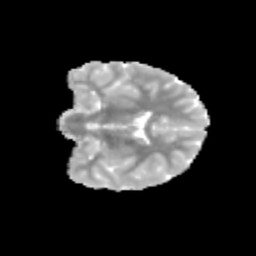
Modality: MD
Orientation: coronal
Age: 9
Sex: female
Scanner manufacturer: siemens
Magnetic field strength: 3 T
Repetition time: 3.8 s
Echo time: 0.07 s